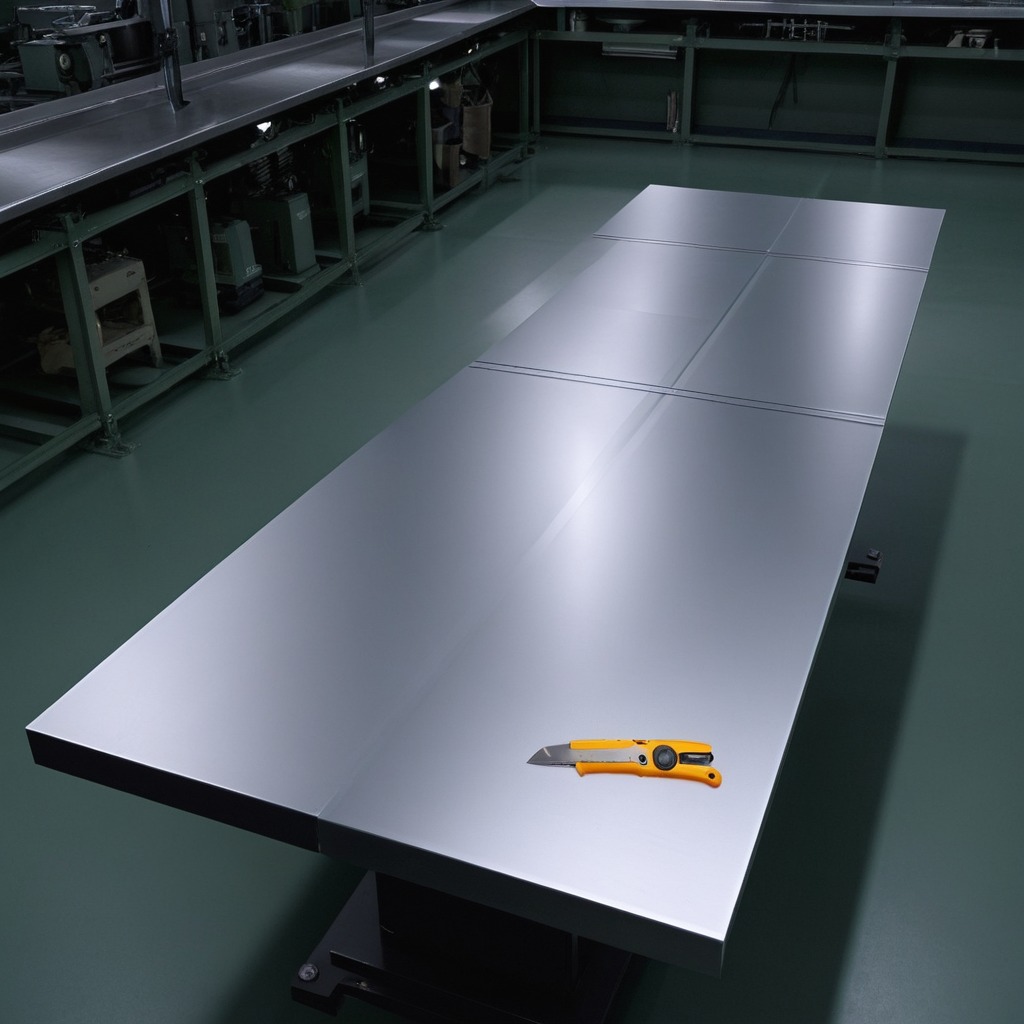
A utility knife is lying on the tabletop.